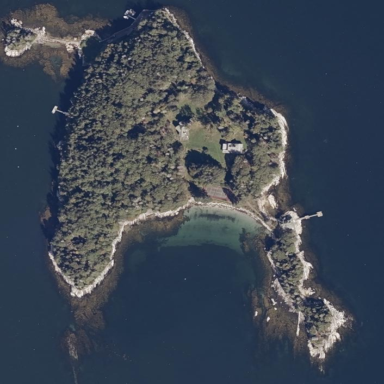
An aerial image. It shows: Islet along the natural coastline.